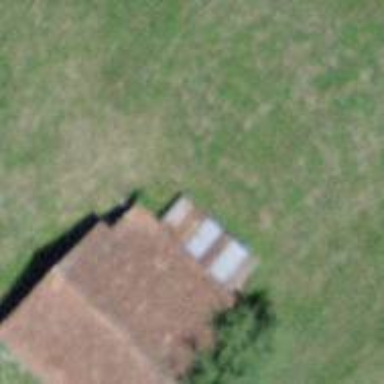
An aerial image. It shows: Rural barn.